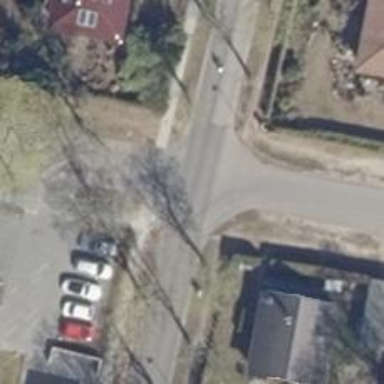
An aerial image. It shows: Residential road.